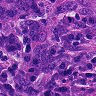
Metastatic tissue present: yes